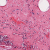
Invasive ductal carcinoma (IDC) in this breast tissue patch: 0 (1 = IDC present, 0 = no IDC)